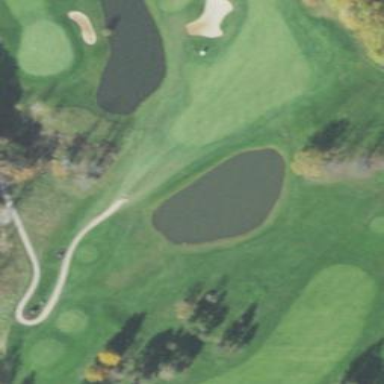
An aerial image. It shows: Water hazard in golf course. The hazard is natural water feature.